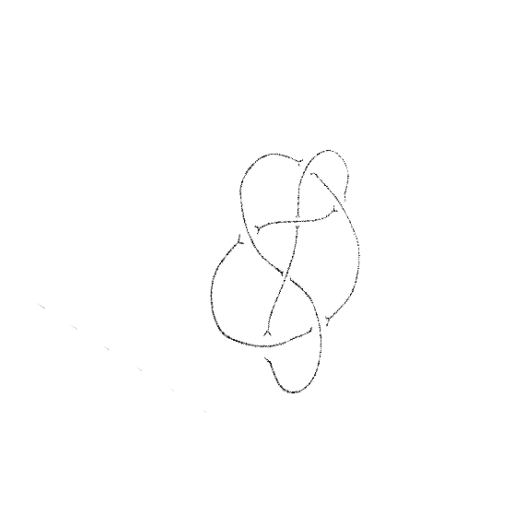
Crossing number: 7